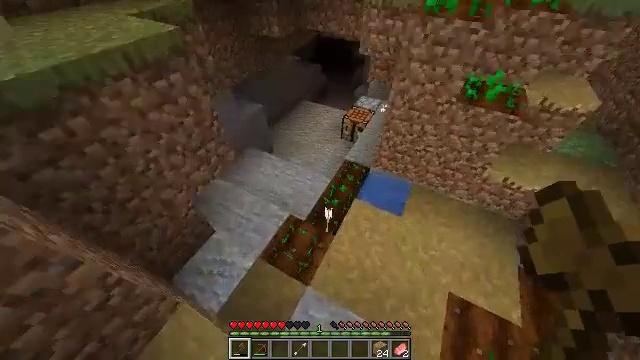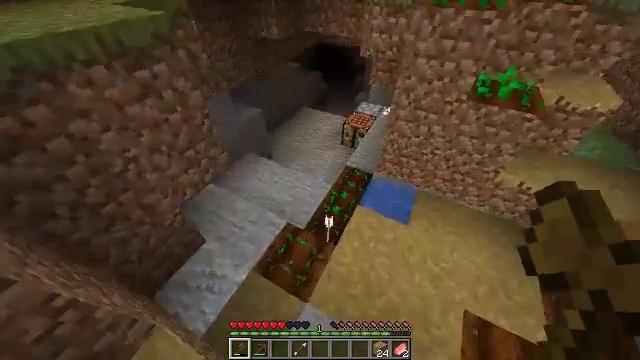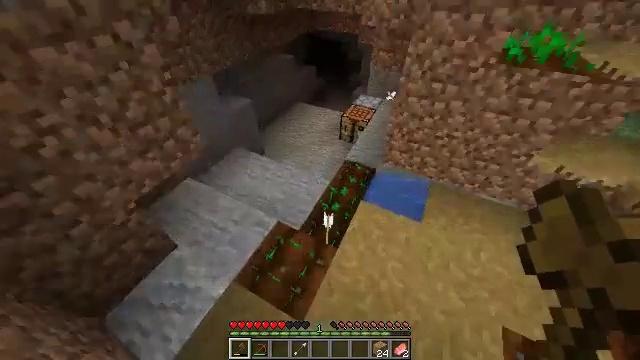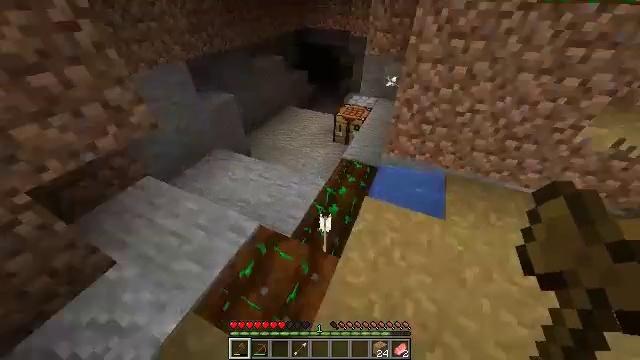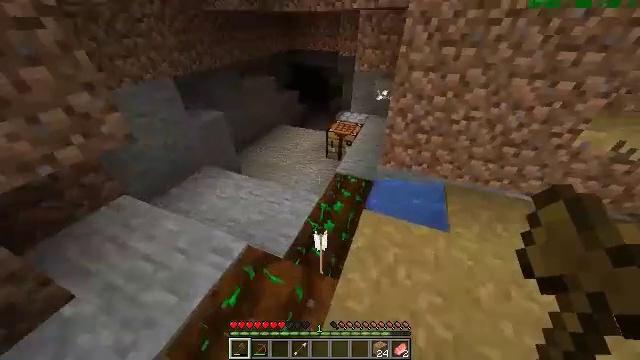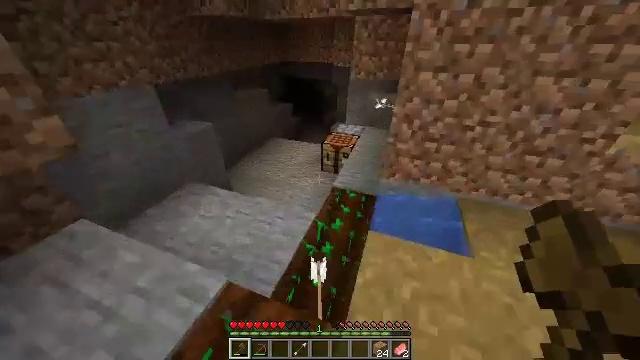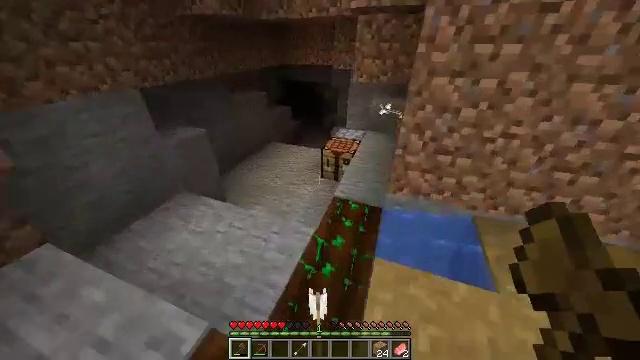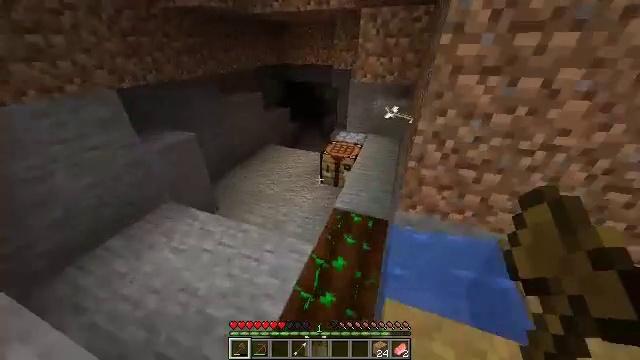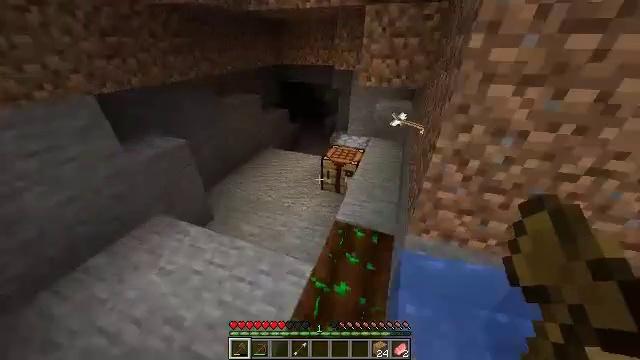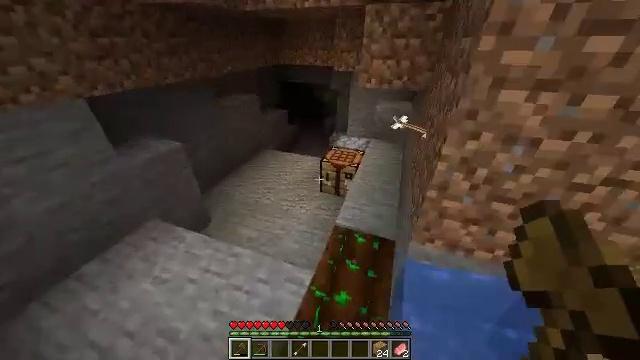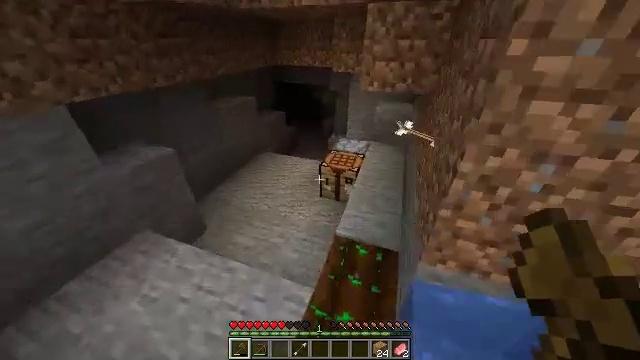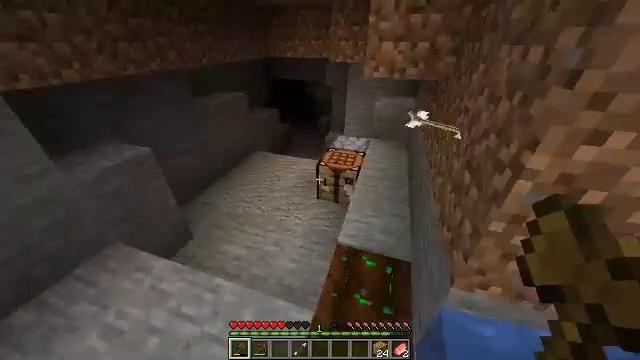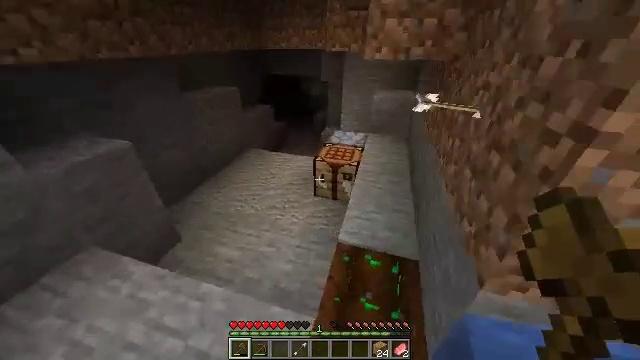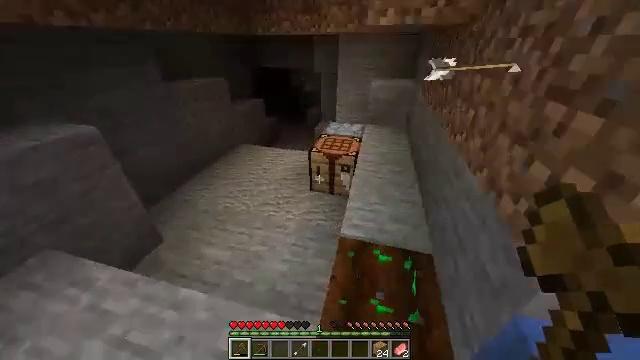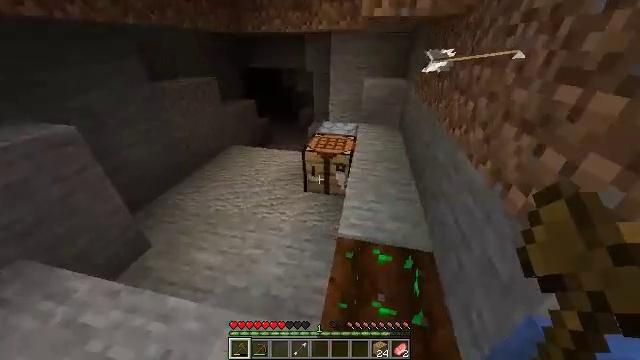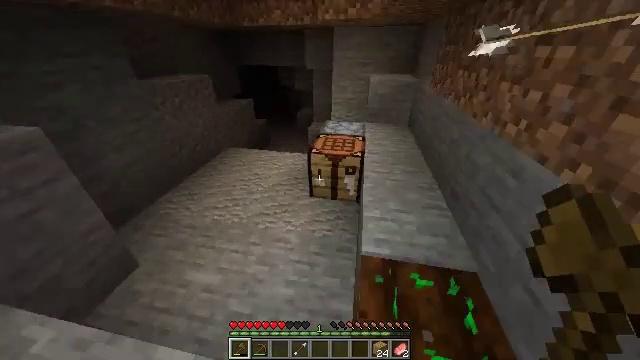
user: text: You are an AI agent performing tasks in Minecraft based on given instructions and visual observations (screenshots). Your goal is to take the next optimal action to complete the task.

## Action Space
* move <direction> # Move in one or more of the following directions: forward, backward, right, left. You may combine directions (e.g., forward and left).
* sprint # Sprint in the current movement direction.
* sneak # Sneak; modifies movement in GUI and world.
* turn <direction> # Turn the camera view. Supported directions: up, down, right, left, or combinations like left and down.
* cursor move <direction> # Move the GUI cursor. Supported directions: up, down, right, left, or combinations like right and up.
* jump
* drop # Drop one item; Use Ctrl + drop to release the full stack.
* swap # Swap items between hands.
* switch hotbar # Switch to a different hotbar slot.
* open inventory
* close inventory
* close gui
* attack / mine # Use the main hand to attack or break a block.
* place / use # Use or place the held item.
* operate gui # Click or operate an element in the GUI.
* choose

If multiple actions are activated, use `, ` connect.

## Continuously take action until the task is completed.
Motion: motion action
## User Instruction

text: craft item air
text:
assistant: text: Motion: move forward, turn up
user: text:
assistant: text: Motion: move forward, turn right and up
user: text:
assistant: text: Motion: move forward, turn right and up
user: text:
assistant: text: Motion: move forward, turn right and up
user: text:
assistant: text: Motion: move forward, turn right and up
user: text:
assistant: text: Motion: move forward
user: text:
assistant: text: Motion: move forward
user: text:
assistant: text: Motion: move forward
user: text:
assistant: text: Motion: move forward
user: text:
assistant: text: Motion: move forward
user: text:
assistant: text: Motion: move forward and move left, turn right
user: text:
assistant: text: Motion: move forward and move left, turn right
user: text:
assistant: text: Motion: move forward and move left, turn right
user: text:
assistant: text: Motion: move forward and move left, turn right
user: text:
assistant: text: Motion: move forward and move left, turn right
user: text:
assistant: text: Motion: move forward and move left, turn right
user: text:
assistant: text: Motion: move forward and move left, turn right
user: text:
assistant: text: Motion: move forward and move left, turn right
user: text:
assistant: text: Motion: move forward, turn right
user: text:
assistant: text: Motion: move forward, turn right, jump
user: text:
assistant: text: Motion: move forward, turn right and down, jump
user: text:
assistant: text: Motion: move forward, turn right and down, jump
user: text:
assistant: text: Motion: move forward, turn right and down
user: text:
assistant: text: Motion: move forward, turn right and down
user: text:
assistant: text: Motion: move forward, turn right and down
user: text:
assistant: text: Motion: turn right and down, use / place
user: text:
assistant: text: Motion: use / place
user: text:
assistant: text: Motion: use / place
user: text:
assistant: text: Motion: turn right
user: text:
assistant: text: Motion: no_op